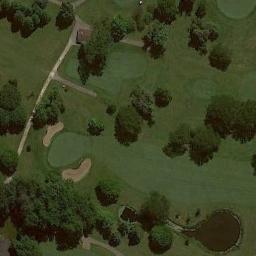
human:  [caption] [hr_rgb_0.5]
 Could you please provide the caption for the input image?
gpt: There are many trees in the golf course .

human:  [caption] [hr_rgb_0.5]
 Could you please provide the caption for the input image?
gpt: There are five bunkers in this area, Two winding paths and a small river .

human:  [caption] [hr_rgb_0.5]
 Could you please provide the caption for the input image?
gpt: The golf course has some putting greens, Fairways, Roads, Barrier trees and sandpits and a lake is also in the golf course .

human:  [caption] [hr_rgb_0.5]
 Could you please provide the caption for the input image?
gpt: On the large turf of the golf course On the large green turf of the golf course there are several bunkers and lakes and several paths and many trees and buildings .

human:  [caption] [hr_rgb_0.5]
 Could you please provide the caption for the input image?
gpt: There are two bunkers and many green trees on the golf course .